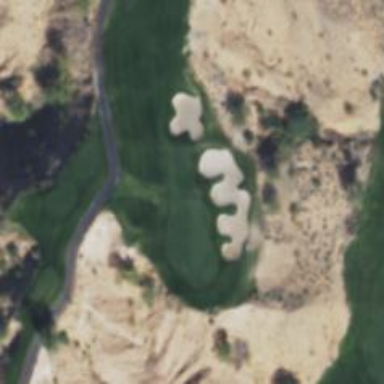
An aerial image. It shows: Golf hole.